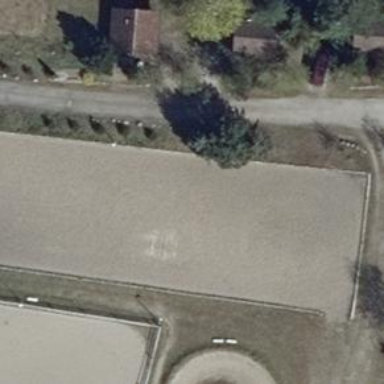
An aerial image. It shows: Equestrian pitch for leisure land activities.